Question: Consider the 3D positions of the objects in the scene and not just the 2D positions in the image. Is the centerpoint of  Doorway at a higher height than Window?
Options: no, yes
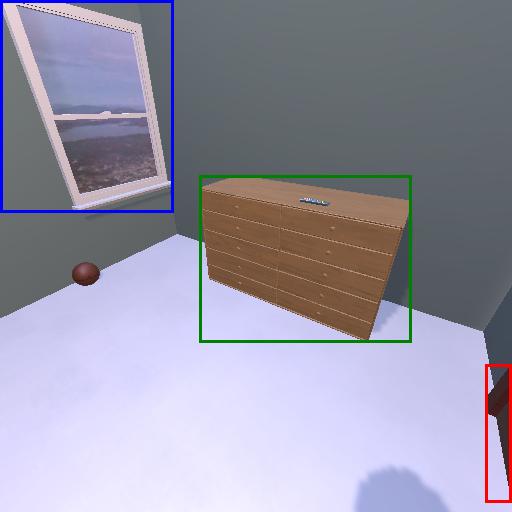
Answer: no